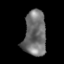
Tissue: lung
Cell type: Endothelial cells
Senescence score: 0.5849
Nuclear area (px): 983
Mean DAPI intensity: 113.211